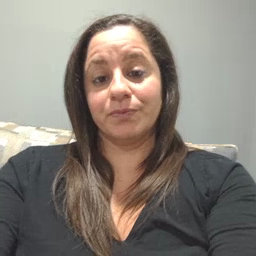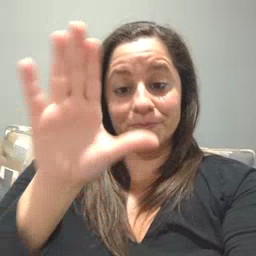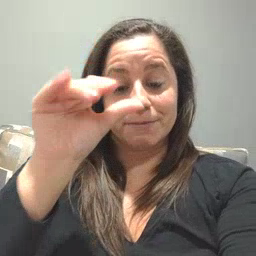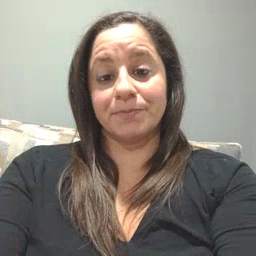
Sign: bye